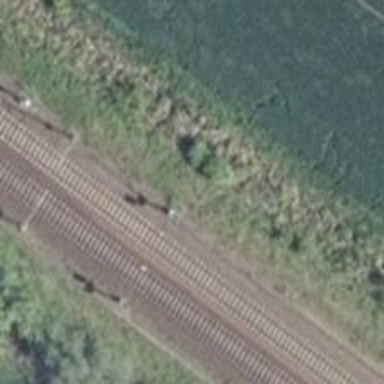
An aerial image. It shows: Railway signal.